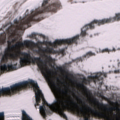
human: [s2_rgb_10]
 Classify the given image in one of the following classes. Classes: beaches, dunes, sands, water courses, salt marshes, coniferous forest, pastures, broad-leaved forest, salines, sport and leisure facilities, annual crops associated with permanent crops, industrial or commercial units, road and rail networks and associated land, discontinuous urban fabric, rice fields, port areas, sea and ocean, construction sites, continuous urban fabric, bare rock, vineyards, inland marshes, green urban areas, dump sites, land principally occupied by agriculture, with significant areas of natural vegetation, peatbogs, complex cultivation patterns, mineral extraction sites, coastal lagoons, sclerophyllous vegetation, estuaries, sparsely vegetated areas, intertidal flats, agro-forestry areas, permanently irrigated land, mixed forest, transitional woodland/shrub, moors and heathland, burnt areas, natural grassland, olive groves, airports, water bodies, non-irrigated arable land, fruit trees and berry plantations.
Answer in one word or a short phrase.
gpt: non-irrigated arable land, pastures, coniferous forest, mixed forest, transitional woodland/shrub, sea and ocean